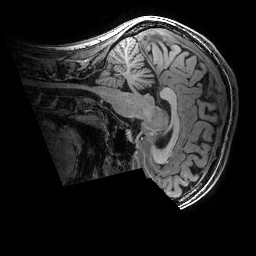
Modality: T1w
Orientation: sagittal
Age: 18
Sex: female
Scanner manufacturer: ge
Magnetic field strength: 3 T
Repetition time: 0.007 s
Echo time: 0.00342 s